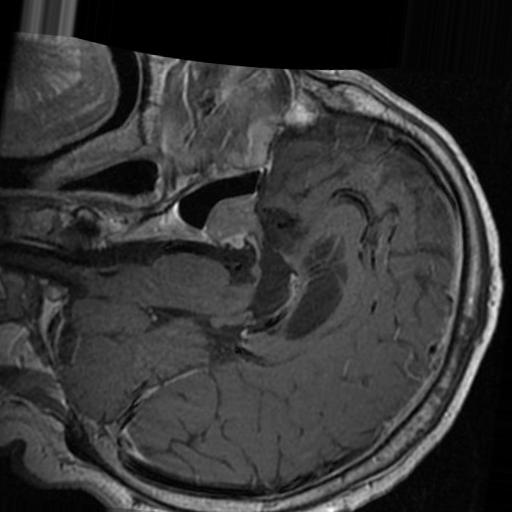
Label: brain_tumor